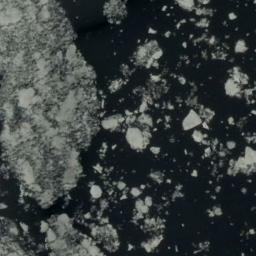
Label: sea_ice